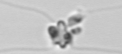
Label: Chaetoceros_didymus